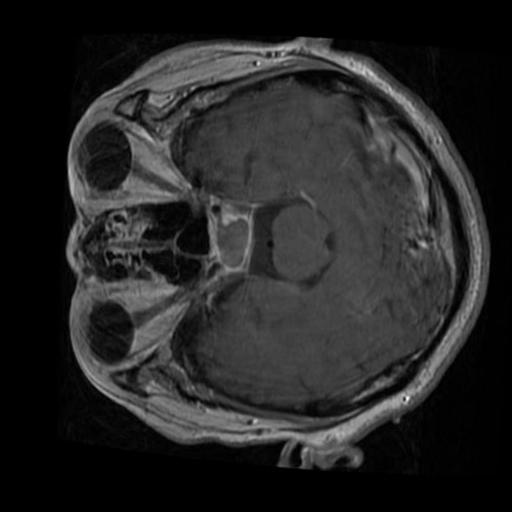
Label: brain_tumor